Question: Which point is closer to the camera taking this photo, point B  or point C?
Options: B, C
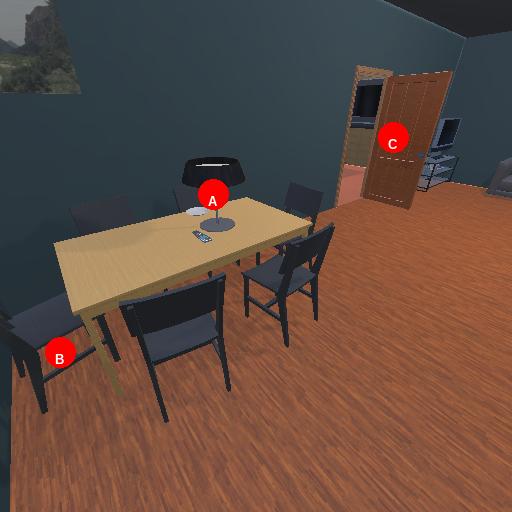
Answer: B